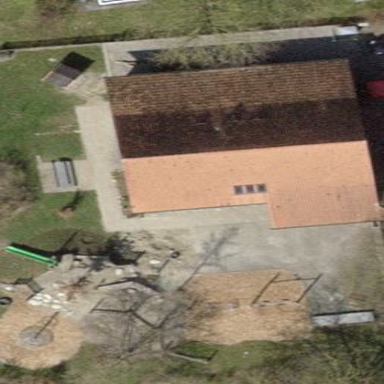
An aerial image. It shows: Kindergarten with gabled roof covered in tiles.